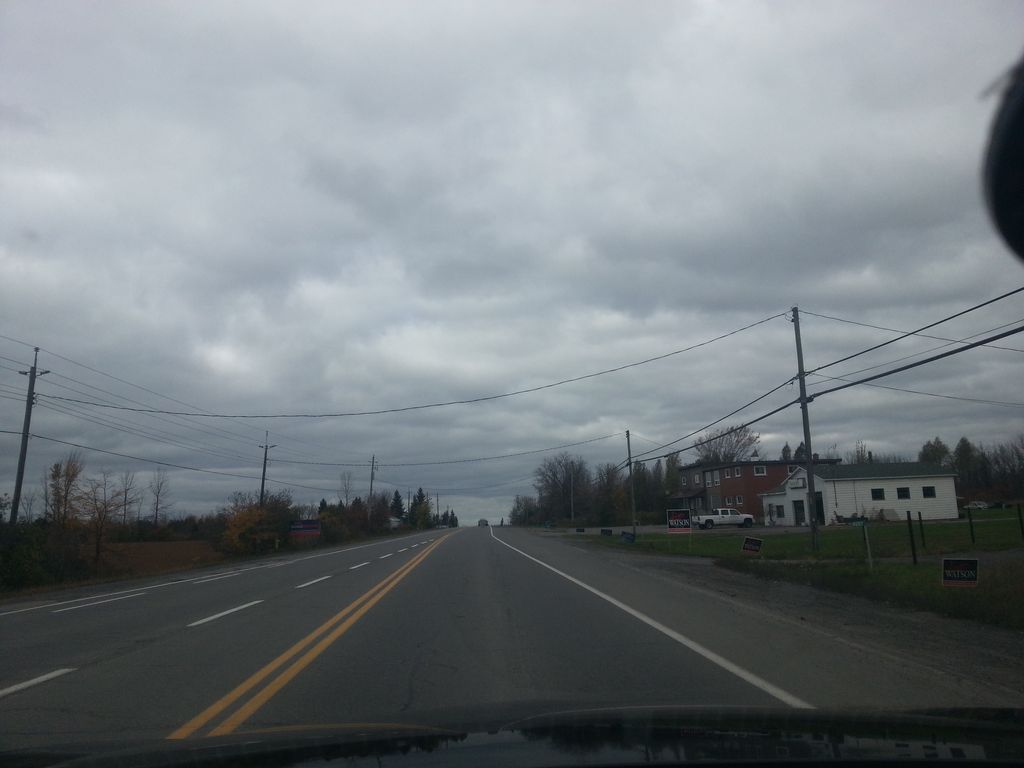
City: ottawa-gatineau